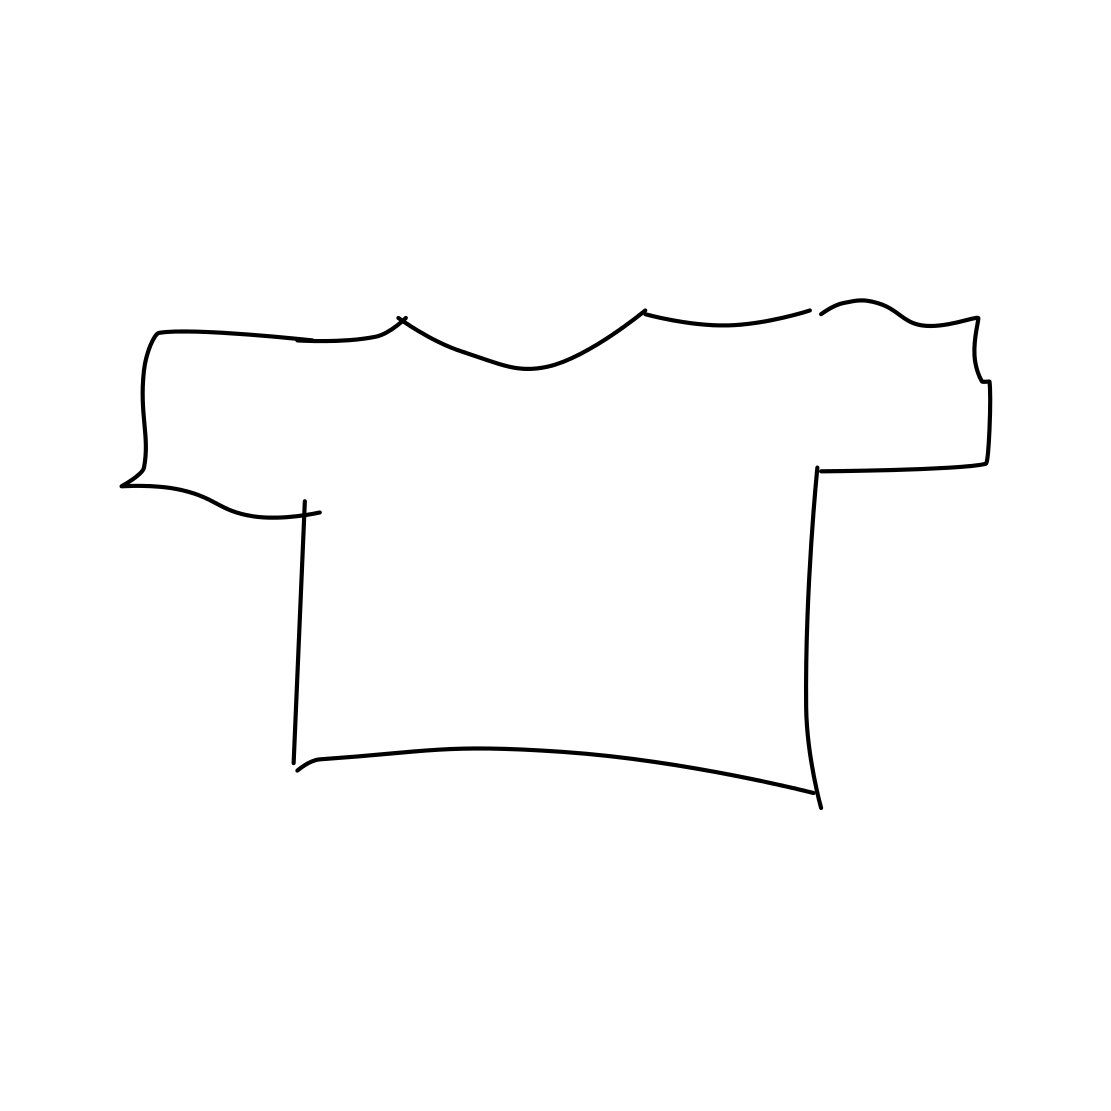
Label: t-shirt